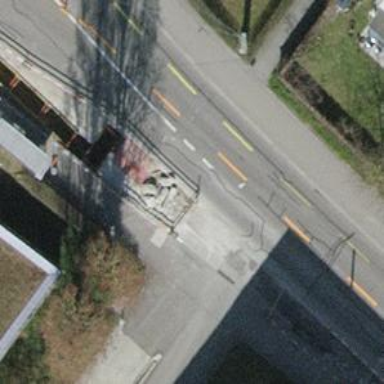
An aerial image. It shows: Bus stop for trolleybuses with designated stop position for public transport.